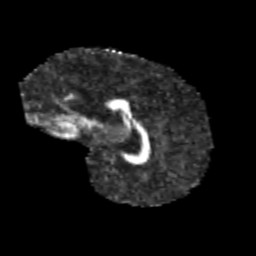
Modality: FA
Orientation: sagittal
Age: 9
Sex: female
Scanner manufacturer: siemens
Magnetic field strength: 3 T
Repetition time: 3.8 s
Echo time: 0.07 s